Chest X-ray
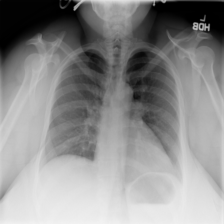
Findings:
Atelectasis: negative
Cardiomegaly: negative
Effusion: negative
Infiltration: negative
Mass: negative
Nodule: negative
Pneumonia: negative
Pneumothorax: negative
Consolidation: negative
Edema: negative
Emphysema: negative
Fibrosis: negative
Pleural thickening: negative
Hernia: negative